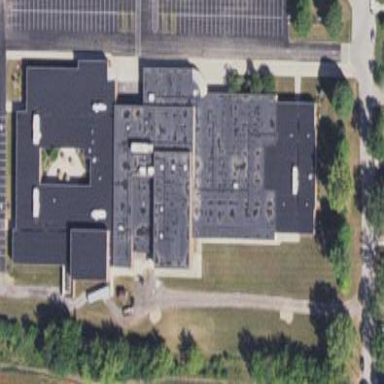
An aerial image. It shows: School.